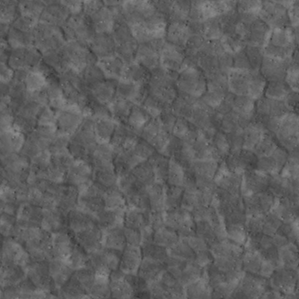
Label: non_frost